Question: I made a prototype for an app, just as a proof of concept to test whether the functionality is working properly or not. Now that I am satisfied with the working functionality, I want to paste the images I placed in a 'UIView' into a 'UIScrollView', so that I can show data in different pages. But, as I select the elements and paste it in a 'scrollview', all the positions are lost, and I have to manually place the elements in the interface builder.
Check out this image, I have these many elements that I need to paste inside the 'UIScrollView'.

Is there a better way of doing this? or do I have to manually place the elements in positions I want?
Thanks!
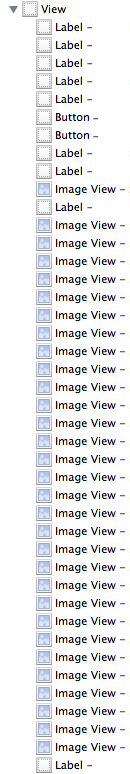
Answer: If you want to avoid the headache of repostioning of controls in IB, then try the following option
1) Take one more 'UIView'.
2) Add the 'UIScrollView' into the 'UIView'.
3) Add your current 'UIView'(view which you shown in question) into the 'UIScrollView'.
Thanks.